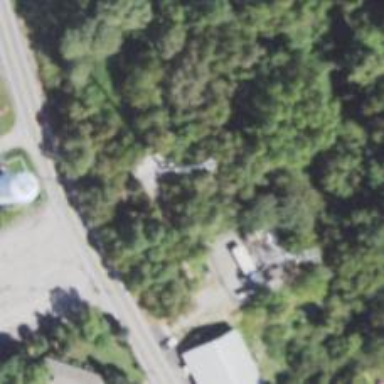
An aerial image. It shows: Service building with communication mast tower.